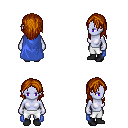
a pixel art fantasy rpg character, female body template, dark elf, purple skin, blue cape, white pants, brunette long hairstyle, black shoes, four views (front, back, left, right), 2x2 character sprite sheet, small pixel art, hard edges, no anti-aliasing